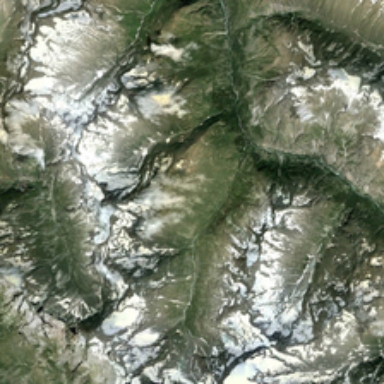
White snow is in the top of some mountains .